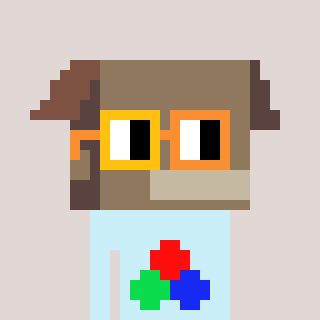
a pixel art character with square yellow and orange glasses, a box-shaped head and a cold-colored body on a warm background